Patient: sex M, age 60
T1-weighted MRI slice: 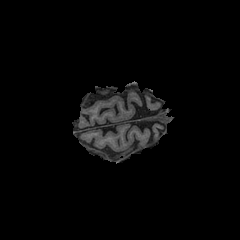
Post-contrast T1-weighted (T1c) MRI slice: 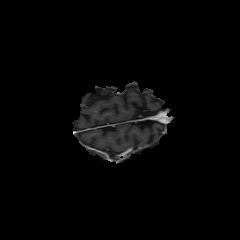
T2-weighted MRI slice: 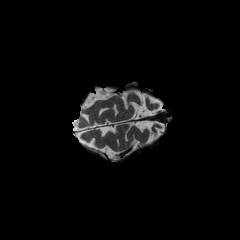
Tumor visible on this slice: no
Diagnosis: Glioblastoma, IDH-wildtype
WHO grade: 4